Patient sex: F
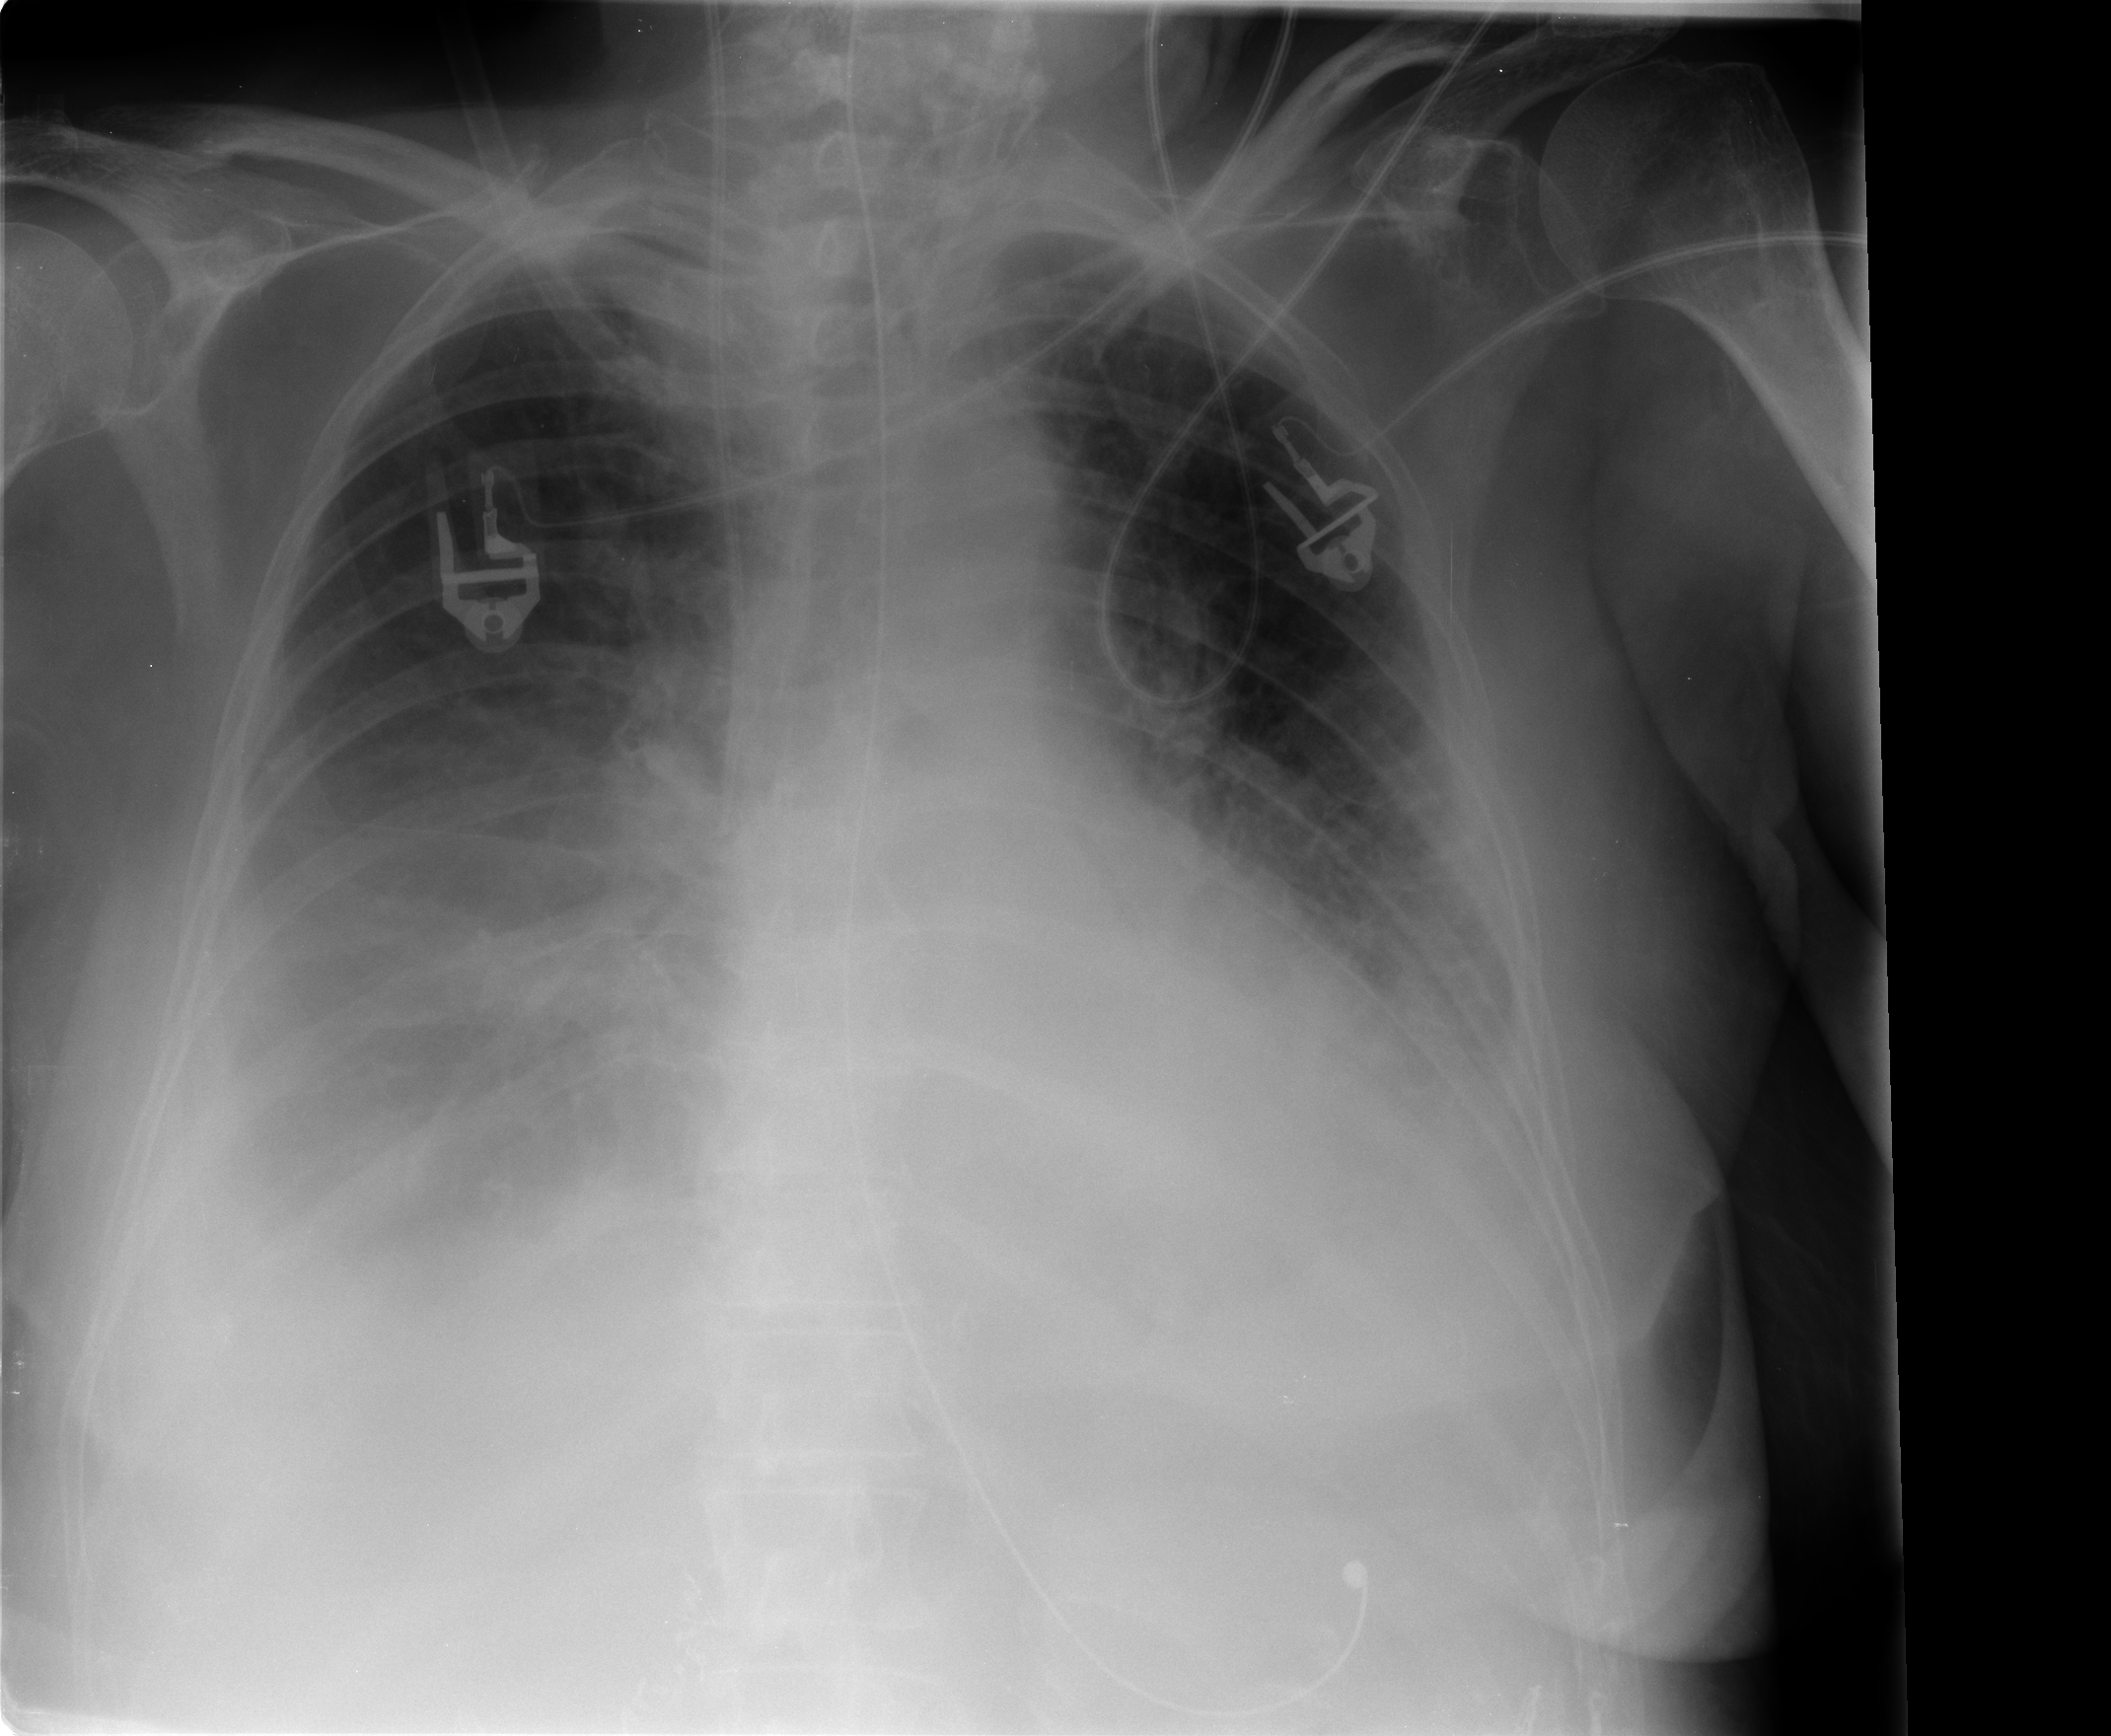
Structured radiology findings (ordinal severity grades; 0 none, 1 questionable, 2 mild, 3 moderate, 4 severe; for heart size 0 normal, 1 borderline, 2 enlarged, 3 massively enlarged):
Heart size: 2
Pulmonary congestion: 3
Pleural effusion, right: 3
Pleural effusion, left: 3
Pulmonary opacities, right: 2
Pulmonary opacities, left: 2
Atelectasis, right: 3
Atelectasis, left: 2